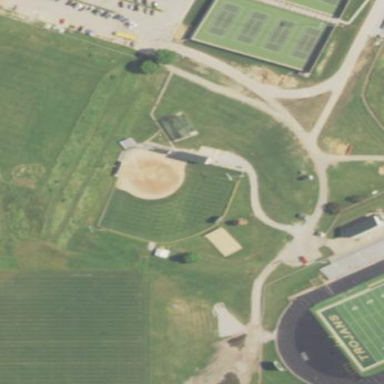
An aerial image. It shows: Softball pitch for baseball.